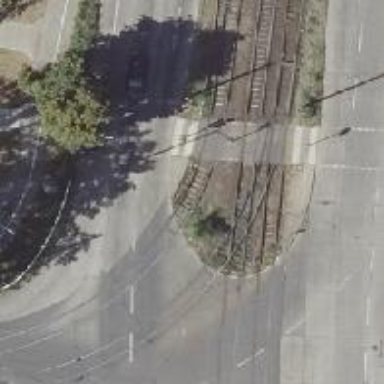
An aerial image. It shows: Railway crossing.